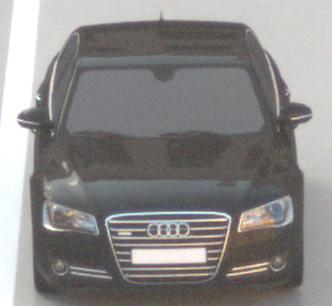
Make: Audi
Model: A8 D4
Model produced from: 2009
Model produced until: 2017
Doors: 4
Color: black
Road condition: wet road
Daytime: sunrise or sunset
Contrast: low contrast